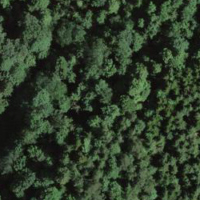
EUNIS habitat code: 41
Species observed at this site:
Chrysosplenium alternifolium